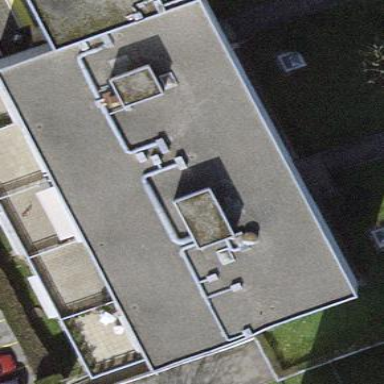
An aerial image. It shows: View of apartment building.